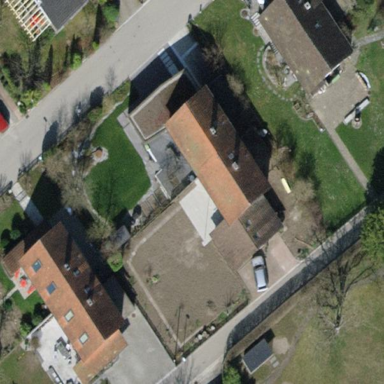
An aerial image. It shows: Semidetached house with gabled roof.